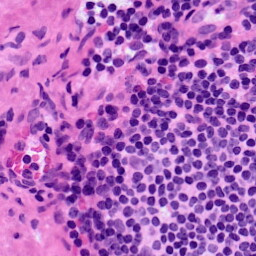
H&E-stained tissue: LymphNode